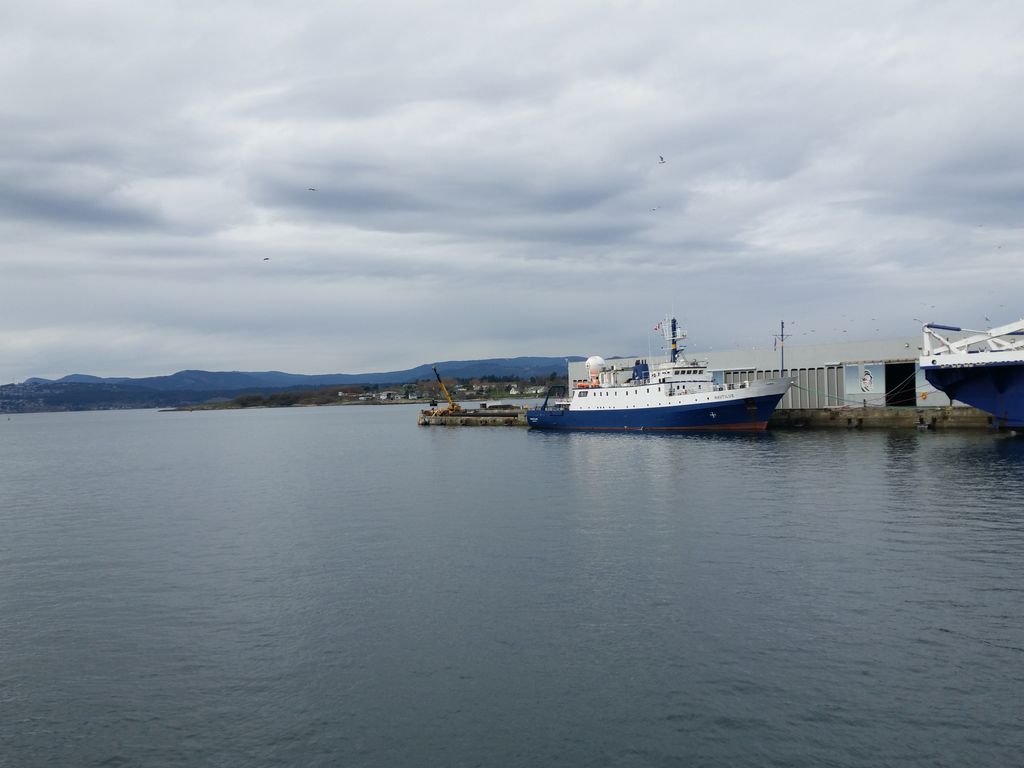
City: victoria